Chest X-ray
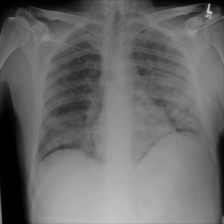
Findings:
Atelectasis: negative
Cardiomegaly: negative
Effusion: negative
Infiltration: positive
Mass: negative
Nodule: negative
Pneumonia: negative
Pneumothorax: negative
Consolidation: negative
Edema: negative
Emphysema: negative
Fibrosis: negative
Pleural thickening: negative
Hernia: negative